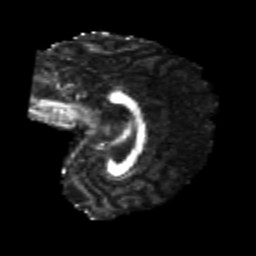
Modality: FA
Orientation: sagittal
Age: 24
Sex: female
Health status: healthy
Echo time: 0.074 s